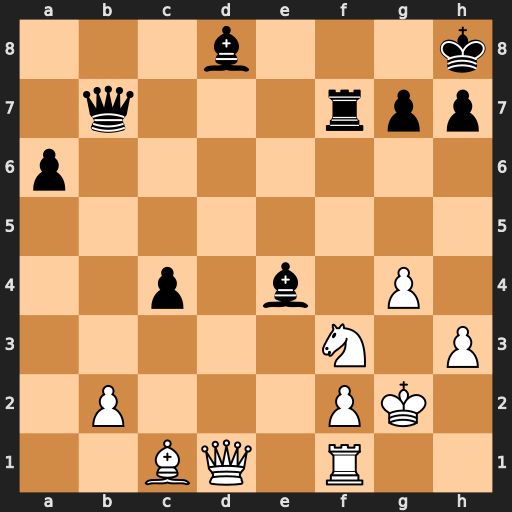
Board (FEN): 3b3k/1q3rpp/p7/8/2p1b1P1/5N1P/1P3PK1/2BQ1R2
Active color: w
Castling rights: -
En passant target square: -
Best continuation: Qxd8+ Rf8 Qxf8#